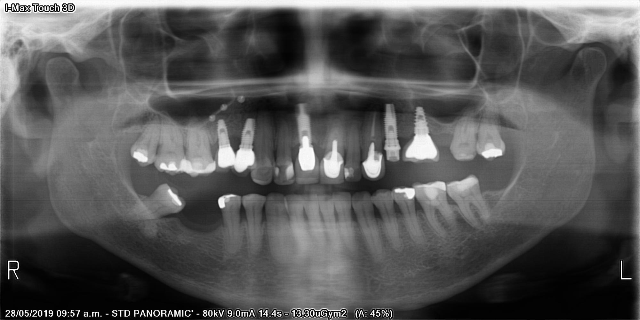
adult